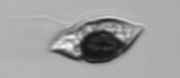
Label: Amphidinium